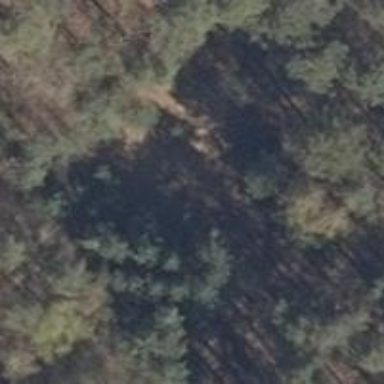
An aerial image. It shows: Hunting stand.